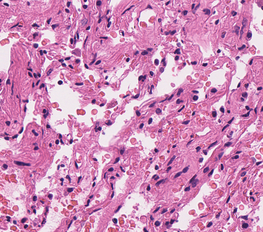
Tumor epithelial tissue: no
Tumor-associated stroma tissue: no
Normal tissue: yes